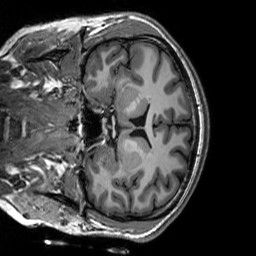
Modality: T1w
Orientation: coronal
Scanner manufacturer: siemens
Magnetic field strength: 3 T
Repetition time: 2.3 s
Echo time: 0.00302 s